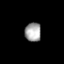
Tissue: prostate
Cell type: Fibroblasts
Senescence score: 0.7804
Nuclear area (px): 298
Mean DAPI intensity: 166.198